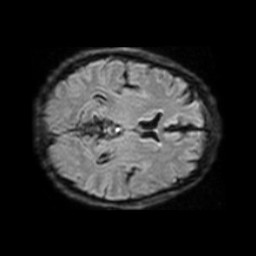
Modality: FLAIR
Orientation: axial
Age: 58
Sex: male
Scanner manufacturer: philips
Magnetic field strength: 1.5 T
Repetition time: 6 s
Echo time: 0.12 s